Question: I'm trying to add data from a internal table to a custom one.
'''
DATA: BEGIN OF TMP_CTRYGRP_T OCCURS 1000,
CTYGR TYPE /SAPSLL/CTYGR,
TEXT1 TYPE /SAPSLL/TEXT60,
END OF TMP_CTRYGRP_T.
SELECT ctygr, text1 FROM /SAPSLL/CTYGPT INTO TABLE @DATA(lt_countryGroupsTable)
LOOP AT lt_countryGroupsTable ASSIGNING FIELD-SYMBOL(<ls_countryGroups>).
APPEND <ls_countryGroups> TO TMP_CTRYGRP_T.
ENDLOOP.
'''
Then I want to add the line in a custom Table Type ZZ_T_TAB

So I've tried to create a field-symbol of this table, creating an internal table from it, but none of the solutions I've tried was permitting me to add lines in that Custom table (even if the one in the program had the lines).
The problem I mainly encountered was:
> are not mutually convertible in a Unicode program.
So my questions are:
- - -
As some of you maybe understood, I'm quite a rookie in ABAP.
So if there's any useful link to understand all of that I would be happy if you can share it with me.
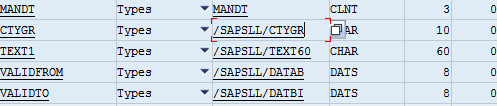
Answer: 1. Why don't you directly select into the table?
2. Don't use OCCURS as it is declared obsolete and already forbidden in classes.
3. Declare your own structure as type and mark your custom internal table as TYPE STANDARD TABLE OF struct_type. This way, there will be no upper bounds TYPES:
BEGIN OF struct_type,
CTYGR TYPE /SAPSLL/CTYGR,
TEXT1 TYPE /SAPSLL/TEXT60,
END OF struct_type.
DATA tmp_ctrygrp_t TYPE STANDARD TABLE OF struct_type WITH EMPTY KEY.